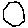
Label: hexagon